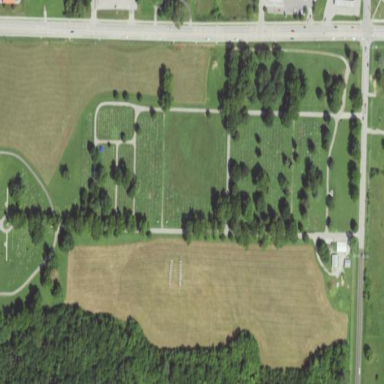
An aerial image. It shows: Cemetery.